Question:
Does anyone know why this is? I'm using SWRevealViewController. It has been working up until this point. I'm using the workspace, and I've already looked into other articles and nothing has worked so far. It's not pulling up an error, but when I run the program it won't load anything because SWRevealViewController is the first thing that comes up.
Thoughts?
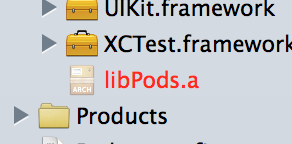
Answer: Do you get an error message when you try to compile? I've had libPods.a in red before, but that didn't stop my project from working. If I remember correctly, this used to be some kind of display bug back in previous versions of Xcode.